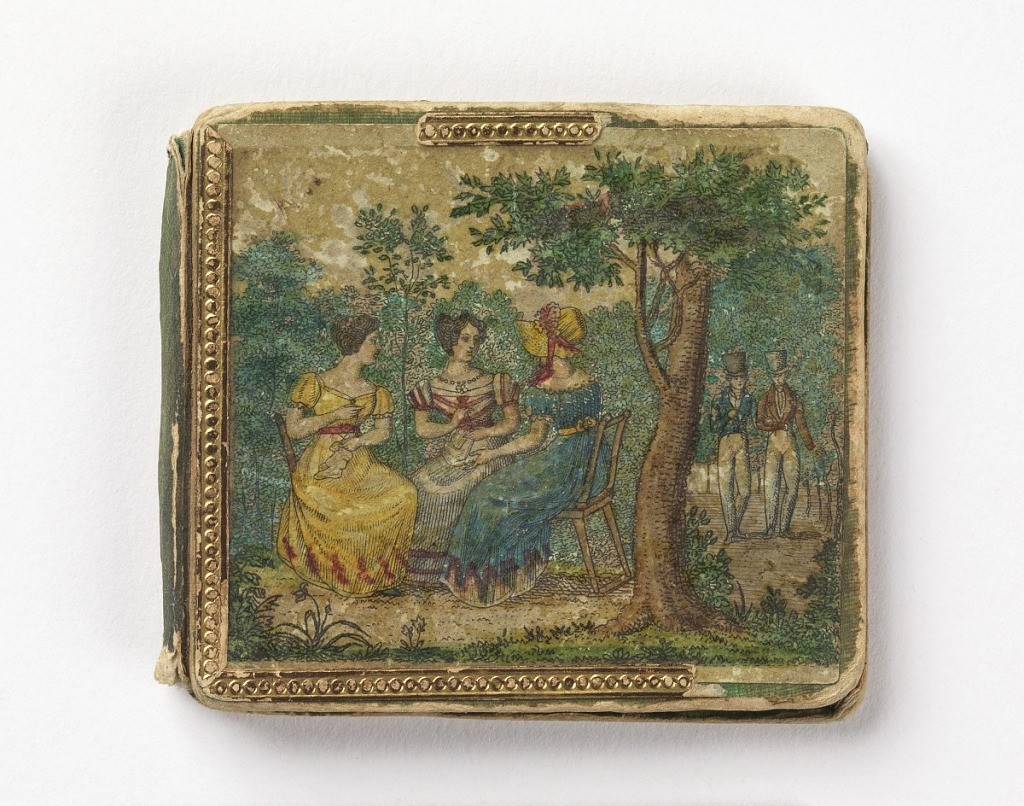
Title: Needle case
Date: ca. 1820
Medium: Label: painted cardboard covers, silk leaves lined with wool
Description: Small folding needle case with cardboard covers; inside are four leaves of taffeta lined with wool for inserting needles. The front cover is painted with a garden scene with three young ladies and two gentlemen in dress of about 1820. On the back cover, a group of young ladies near a ruin give money to a beggar woman. The inside leaves are printed with scenes from a medieval tale.